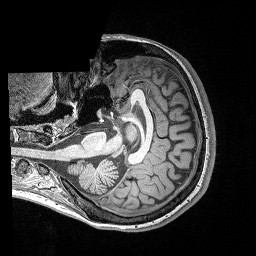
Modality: T1w
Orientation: axial
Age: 27
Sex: female
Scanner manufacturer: siemens
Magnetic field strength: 3 T
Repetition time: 2.4 s
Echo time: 0.03 s